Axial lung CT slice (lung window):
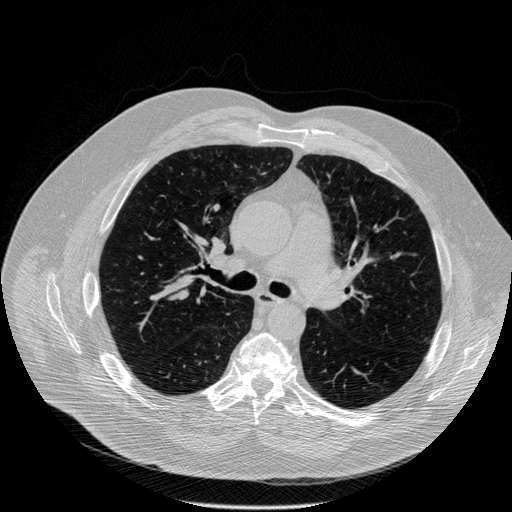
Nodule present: no